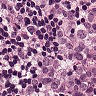
Metastatic tissue present: yes